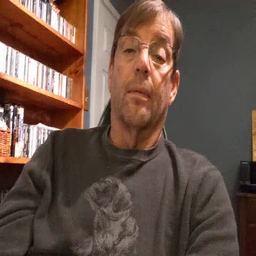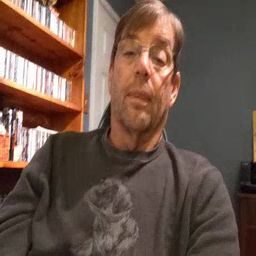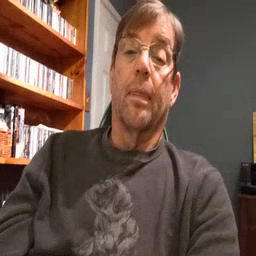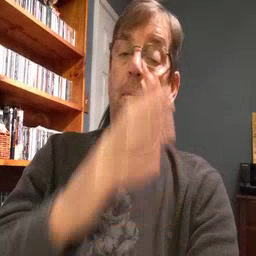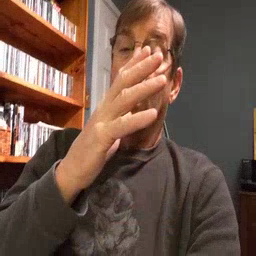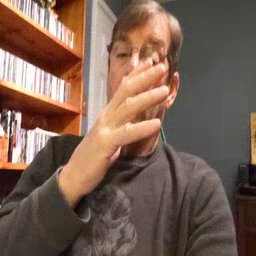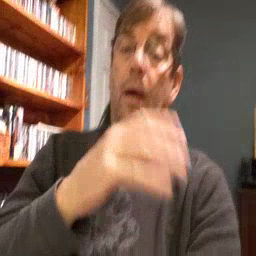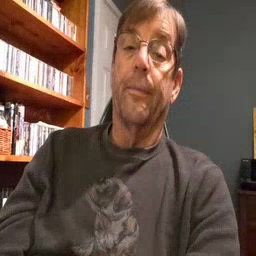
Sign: mom